Question: So i have code in xcode playground and got the error <URL>
and this is the excercise i do
Create a function that takes an integer and returns the factorial of that integer. That is, the integer multiplied by all positive lower integers.
and this is my code
'''
func factorial(_ num: Int) -> Int {
var result :Int = 0
for _ in num...1 {
result = num * (num - 1)
}
return result
}
'''
print(factorial(12)) //error in this line
but in terminal got this output:

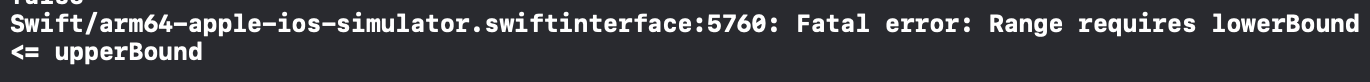
Answer: The answer is in the error message - the upper bound of the range has to be greater than or equal to the lower.
Therefore you'll need to rewrite the method differently. You also have a fundamental flaw in your code - your maths logic is wrong - result will be overwritten every time, rather than accumulating a total. Adopting a similar approach to the question you can do this:
'''
func factorial(_ num: Int) -> Int {
var result :Int = 1
guard num > 0 else {return result}. //0! is 1 not 0
var num = num
while num > 0 {
result *= num
num -= 1
}
return result
}
'''
There is a more elegant way of performing this using recursion, which avoids the ugly 'var num=num'
'''
func fac2(_ num: Int, total: Int = 1) -> Int {
return num > 0 ? fac2(num-1, total: total * num) : total
}
'''